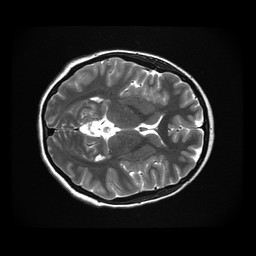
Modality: T2w
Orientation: axial
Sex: female
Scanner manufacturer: ge
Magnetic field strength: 3 T
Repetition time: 5 s
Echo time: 0.1019 s